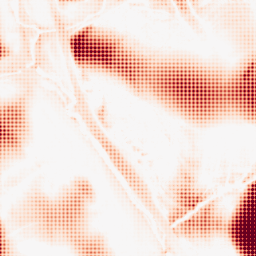
Category: morphological
Decomposition family: tophat
Decomposition parameters: size: 50
mode: white
Upsampling method: sinc_blackman
Upsampling parameters: scale: 4
kernel_size: 4
Upsampling scale: 4